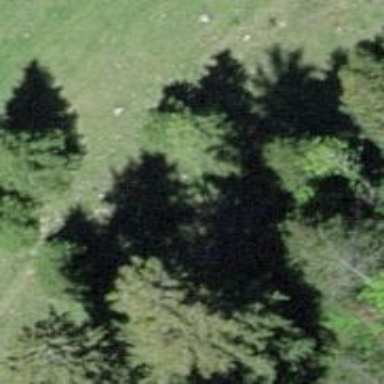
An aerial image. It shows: Needle-leaved tree in natural setting.